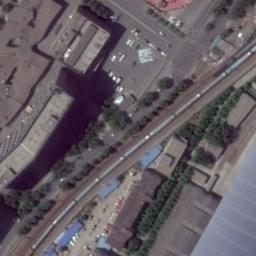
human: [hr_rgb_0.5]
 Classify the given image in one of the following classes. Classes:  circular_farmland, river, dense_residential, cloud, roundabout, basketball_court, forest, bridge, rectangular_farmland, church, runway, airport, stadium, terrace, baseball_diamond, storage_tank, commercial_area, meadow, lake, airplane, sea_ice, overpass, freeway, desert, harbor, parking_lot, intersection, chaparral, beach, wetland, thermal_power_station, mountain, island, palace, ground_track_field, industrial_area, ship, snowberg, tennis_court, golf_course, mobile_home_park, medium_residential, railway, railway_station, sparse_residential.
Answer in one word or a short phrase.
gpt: railway